Field crop: maize
Growth stage: 2
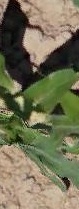
Species: maize